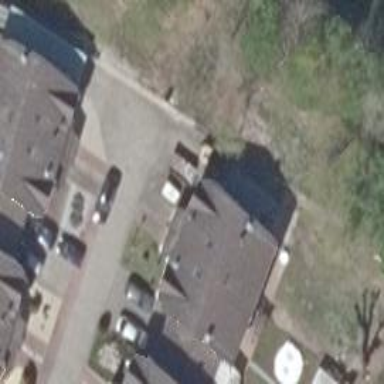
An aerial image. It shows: Semidetached house.